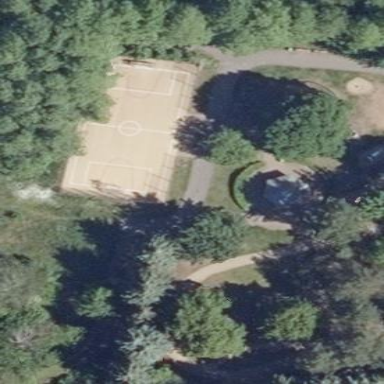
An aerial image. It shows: Tartan-surfaced pitch used for soccer and basketball.